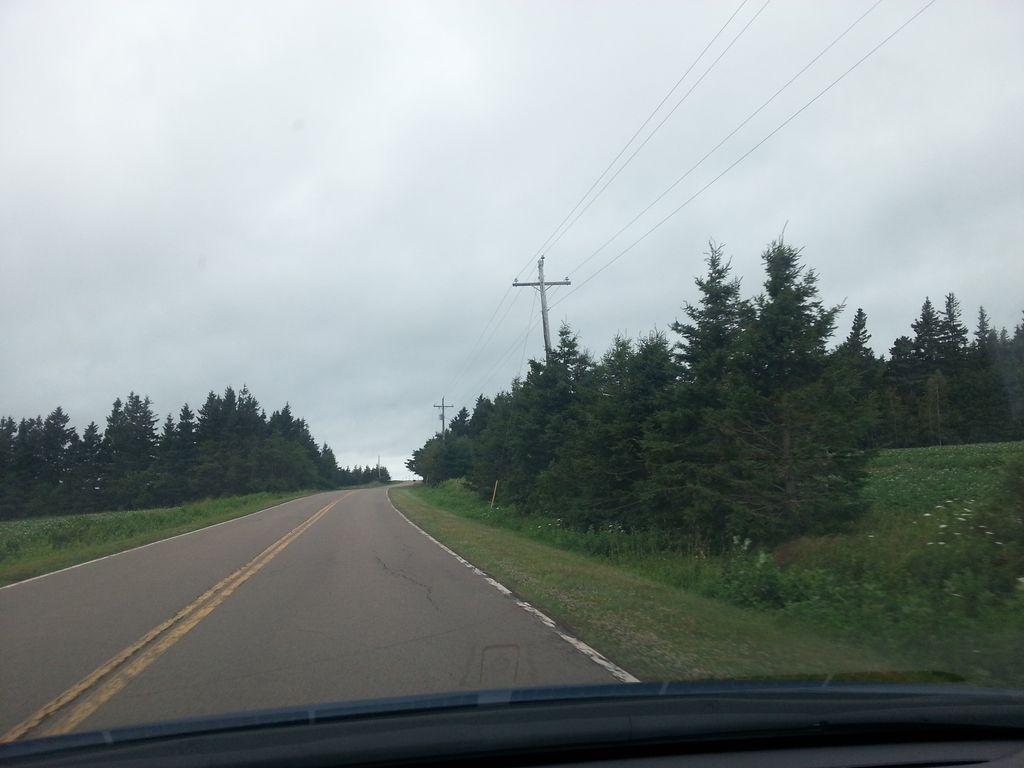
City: charlottetown